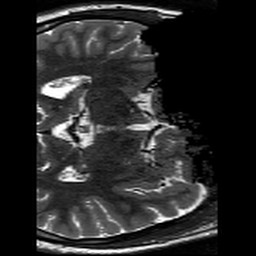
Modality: T2w
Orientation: axial